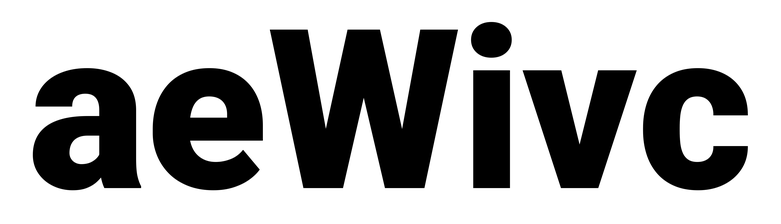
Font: Roboto_Black